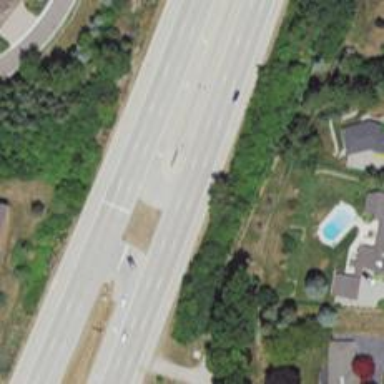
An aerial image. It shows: Primary highway.